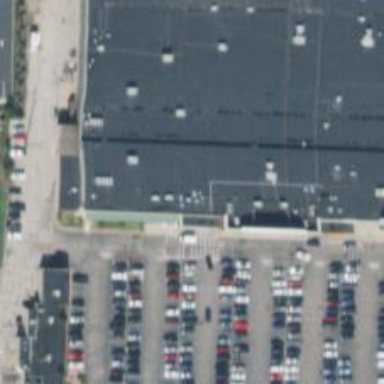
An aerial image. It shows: Supermarket.